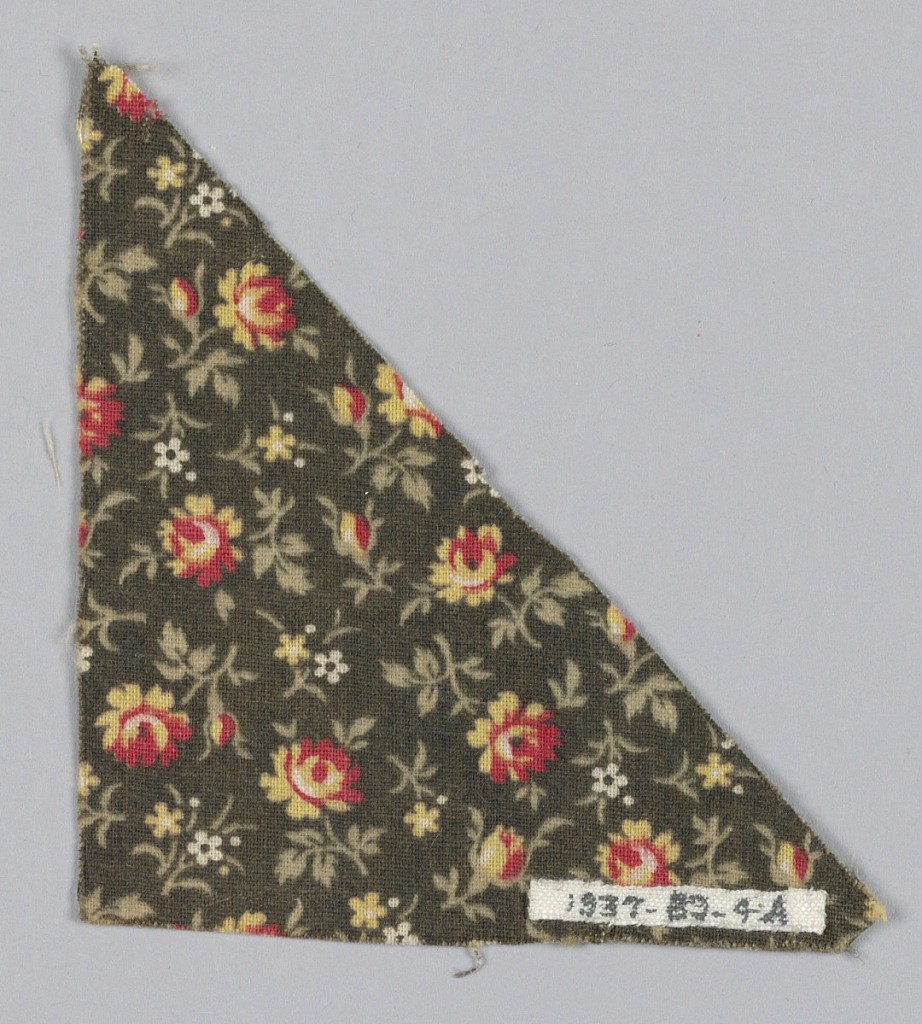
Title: Fragments
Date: ca. 1850
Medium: cotton Technique: printed on plain weave
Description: Fragments of the same design printed in different colorways. One has tiny floral sprigs on a black ground with red, yellow, and white flowers with grey foliage; the other, tiny floral sprigs on a black ground with rose and white flowers and gray-green foliage.